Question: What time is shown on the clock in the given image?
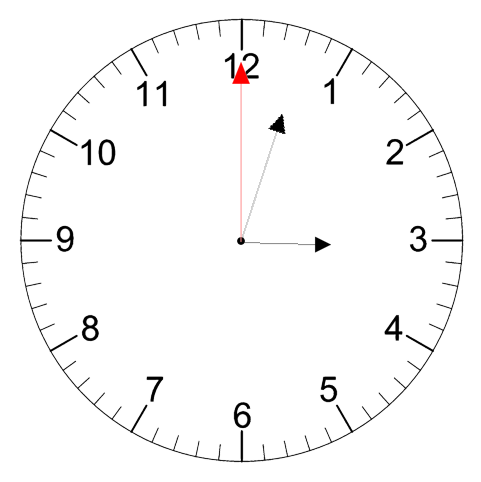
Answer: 03:03:00